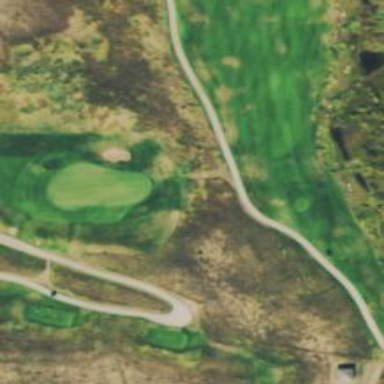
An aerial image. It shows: Footway that serves as golf path.